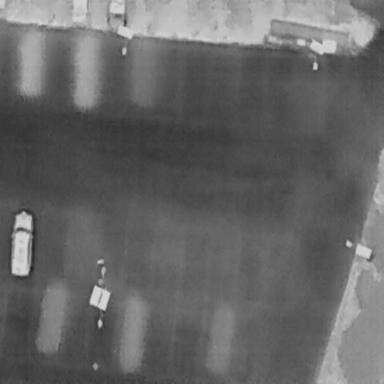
There are three Cars in the infrared image.